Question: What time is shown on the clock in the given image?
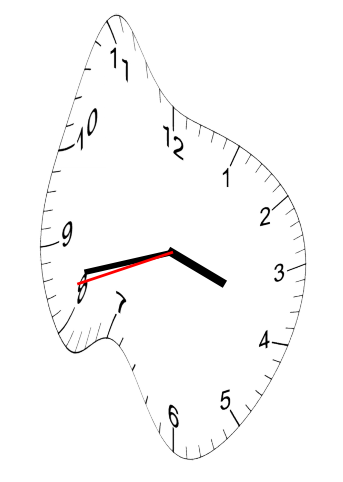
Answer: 03:42:42